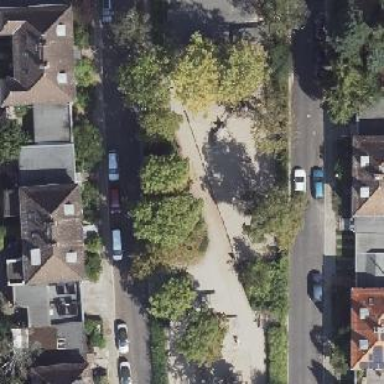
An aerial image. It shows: Sandpit at the playground.